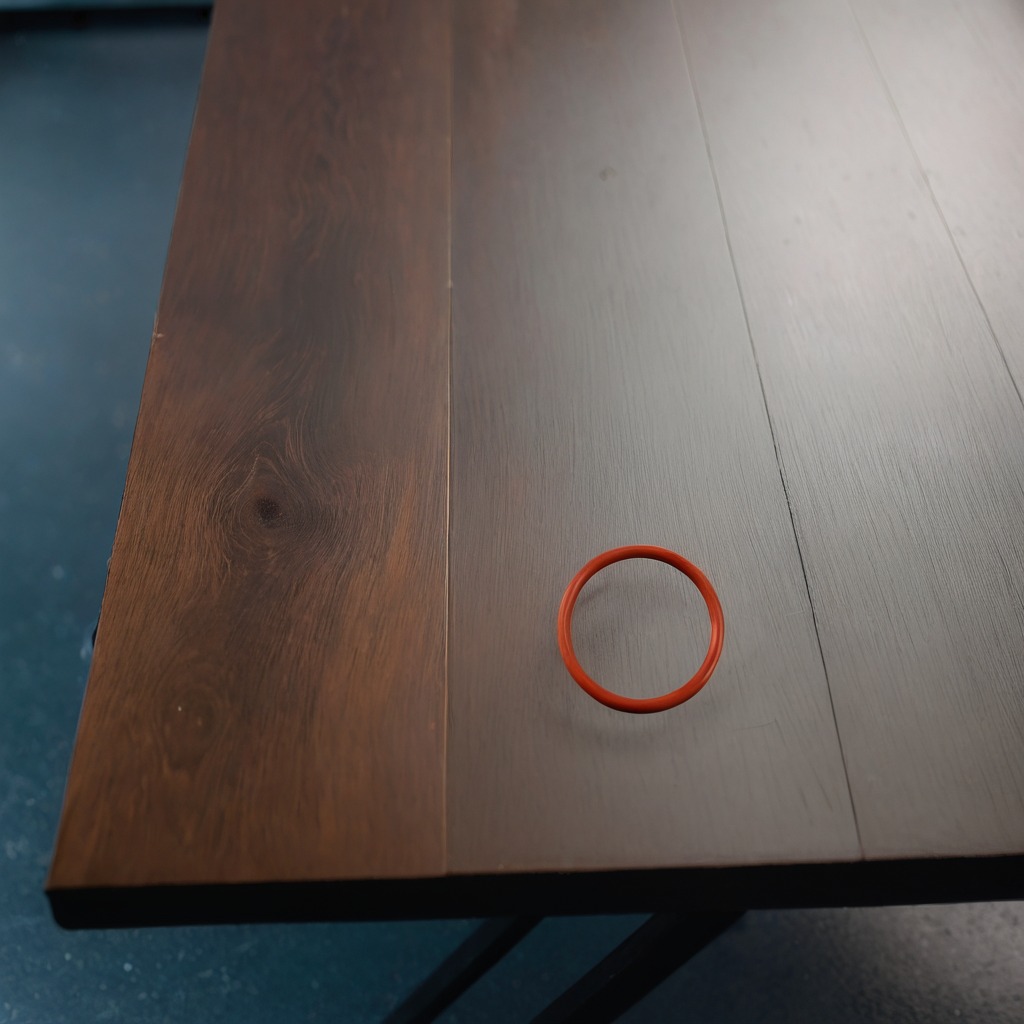
A rubber O-ring lies on the old table.